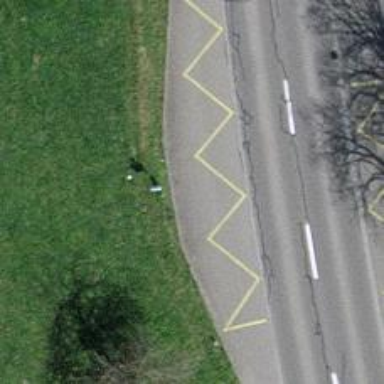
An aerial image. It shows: Bus stop with platform for public transport.